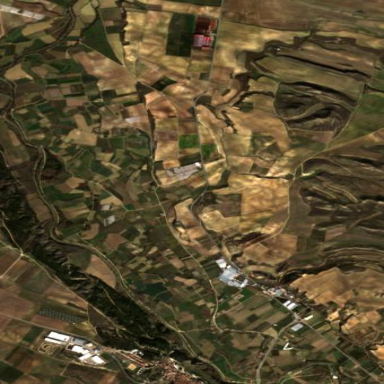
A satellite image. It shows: Vineyard with grape crops.